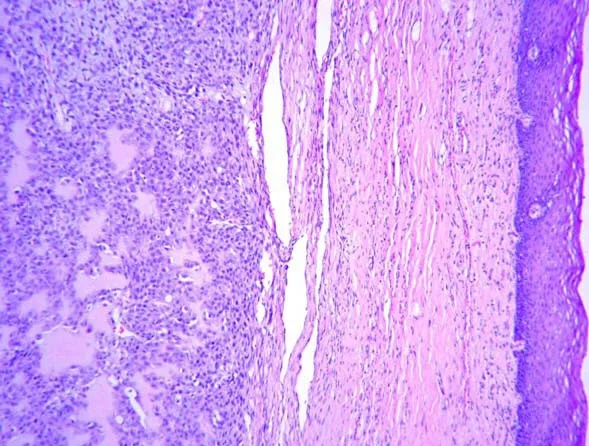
Photomicrograph showing a neoplasm composed of sheets of spindle cells having eosinophilic cytoplasm and hyper chromoatic nuclei (Hematoxylin & Eosin x100).
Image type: pathology (h&e)